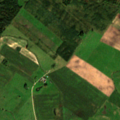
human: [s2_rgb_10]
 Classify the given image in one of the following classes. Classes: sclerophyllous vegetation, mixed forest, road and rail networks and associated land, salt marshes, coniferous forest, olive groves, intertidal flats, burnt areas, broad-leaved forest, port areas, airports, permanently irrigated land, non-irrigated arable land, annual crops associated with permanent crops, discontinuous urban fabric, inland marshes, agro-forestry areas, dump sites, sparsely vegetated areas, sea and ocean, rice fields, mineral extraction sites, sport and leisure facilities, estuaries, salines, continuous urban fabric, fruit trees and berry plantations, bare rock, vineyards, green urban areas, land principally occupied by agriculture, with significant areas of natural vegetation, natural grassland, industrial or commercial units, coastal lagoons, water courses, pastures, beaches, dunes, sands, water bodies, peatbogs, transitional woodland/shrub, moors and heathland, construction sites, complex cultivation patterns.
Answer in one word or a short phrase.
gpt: non-irrigated arable land, fruit trees and berry plantations, pastures, broad-leaved forest, transitional woodland/shrub